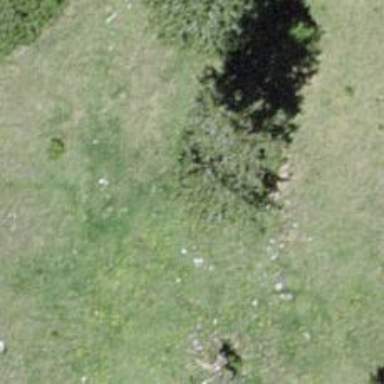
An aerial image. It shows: Needle-leaved tree in nature.